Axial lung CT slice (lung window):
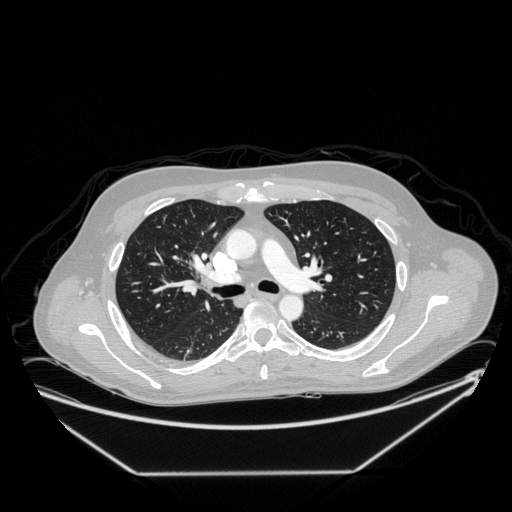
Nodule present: no